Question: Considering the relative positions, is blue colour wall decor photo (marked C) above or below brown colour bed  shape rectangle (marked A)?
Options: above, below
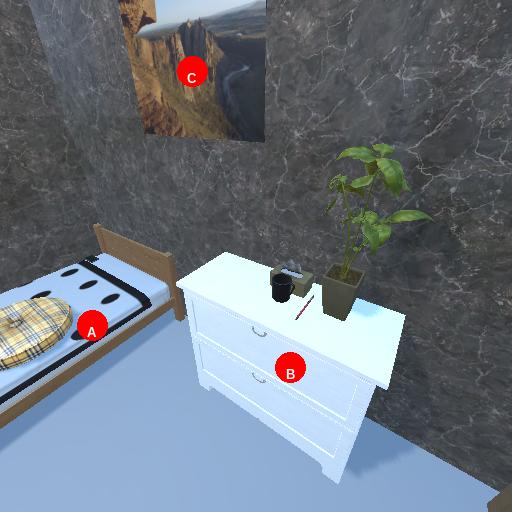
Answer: above